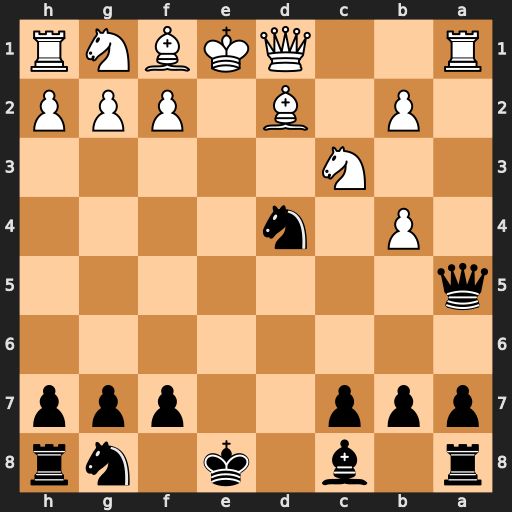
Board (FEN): r1b1k1nr/ppp2ppp/8/q7/1P1n4/2N5/1P1B1PPP/R2QKBNR
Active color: b
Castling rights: KQkq
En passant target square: -
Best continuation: Qxa1 Qxa1 Nc2+ Ke2 Nxa1